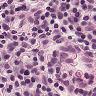
Metastatic tissue present: no